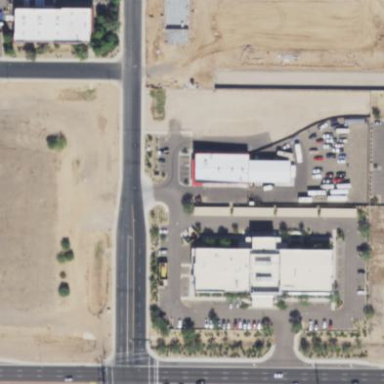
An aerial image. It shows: Commercial area.